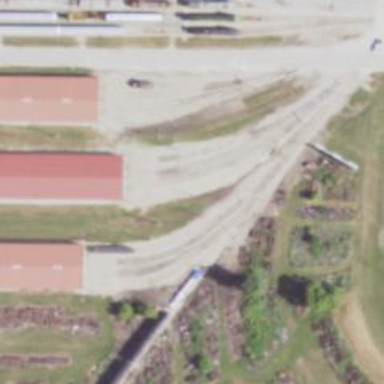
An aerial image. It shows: Preserved rail yard with electrified contact lines.